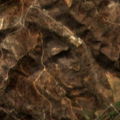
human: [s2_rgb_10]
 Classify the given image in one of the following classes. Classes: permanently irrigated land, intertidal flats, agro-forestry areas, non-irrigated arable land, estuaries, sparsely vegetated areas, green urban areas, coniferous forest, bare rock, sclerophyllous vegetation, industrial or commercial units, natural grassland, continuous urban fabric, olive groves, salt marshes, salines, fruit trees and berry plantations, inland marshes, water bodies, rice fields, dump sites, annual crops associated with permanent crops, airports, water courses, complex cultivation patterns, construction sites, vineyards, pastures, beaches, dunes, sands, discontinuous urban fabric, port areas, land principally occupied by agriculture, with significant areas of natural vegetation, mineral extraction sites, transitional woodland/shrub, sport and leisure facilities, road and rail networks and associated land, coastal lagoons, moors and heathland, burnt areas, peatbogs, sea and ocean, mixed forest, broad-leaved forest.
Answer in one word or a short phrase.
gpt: complex cultivation patterns, land principally occupied by agriculture, with significant areas of natural vegetation, transitional woodland/shrub